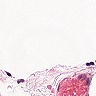
Metastatic tissue present: no